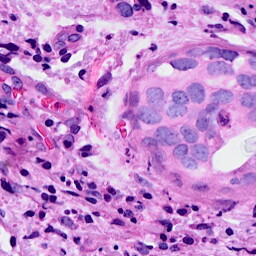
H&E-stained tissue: Breast